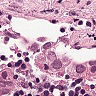
Metastatic tissue present: yes